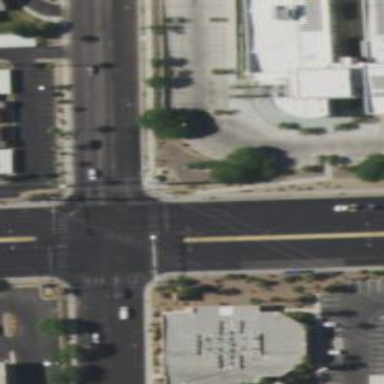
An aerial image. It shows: Solid stop line on the road marking.